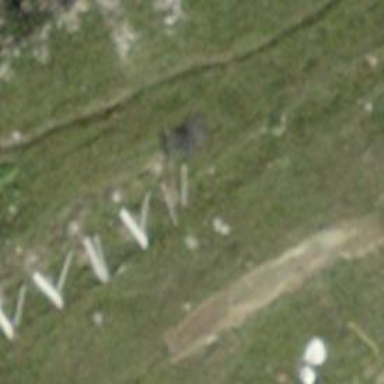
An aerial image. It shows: Structure designed for avalanche protection.